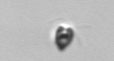
Label: Pyramimonas